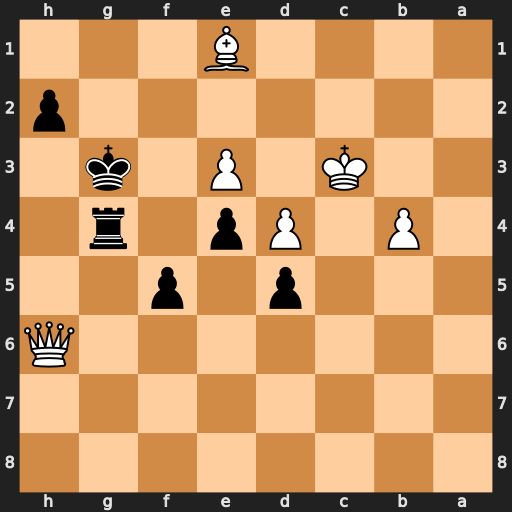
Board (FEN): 8/8/7Q/3p1p2/1P1Pp1r1/2K1P1k1/7p/4B3
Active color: b
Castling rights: -
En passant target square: -
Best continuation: Kg2 b5 h1=Q